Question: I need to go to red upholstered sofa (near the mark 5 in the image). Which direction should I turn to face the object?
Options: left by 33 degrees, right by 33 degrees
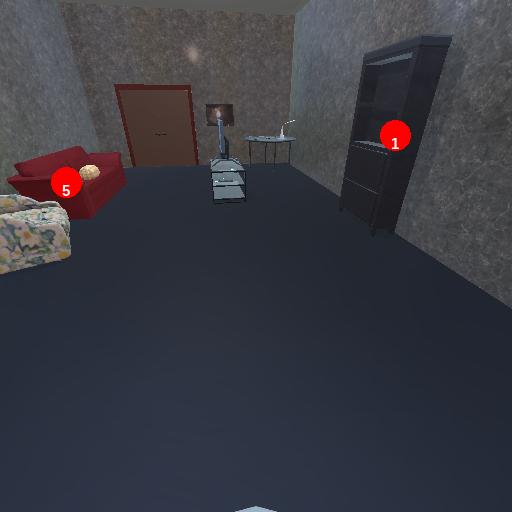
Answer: left by 33 degrees